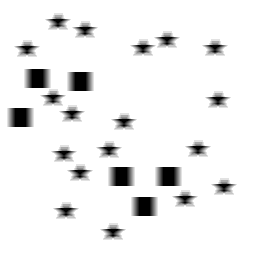
Squares: 6
Triangles: 0
Stars: 18
Total shapes: 24